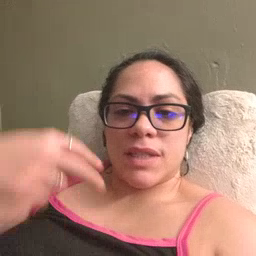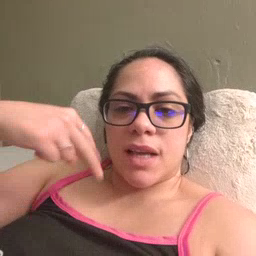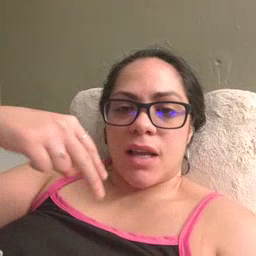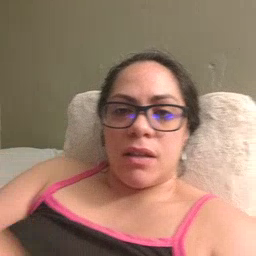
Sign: dance